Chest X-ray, PA view. Patient: 23 years old, sex F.
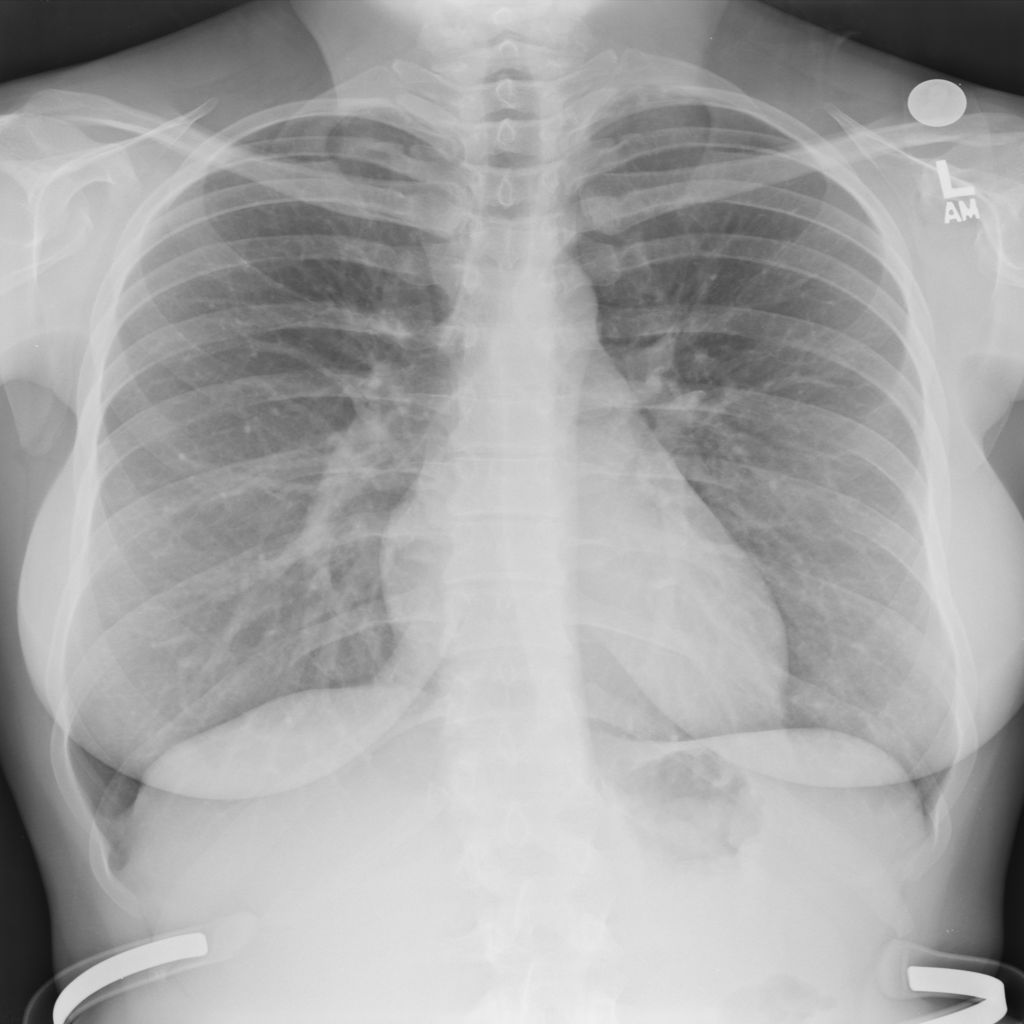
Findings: No Finding